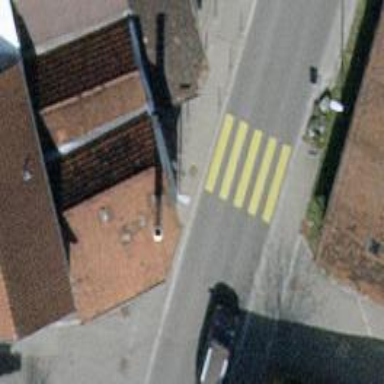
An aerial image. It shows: Zebra crossing on the road.